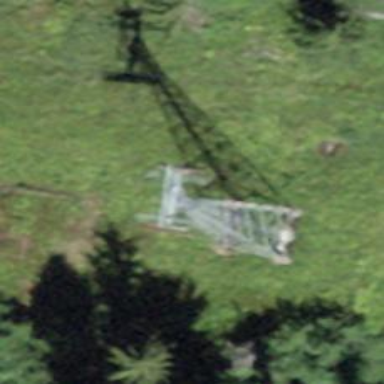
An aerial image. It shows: Pylon used for aerialway.